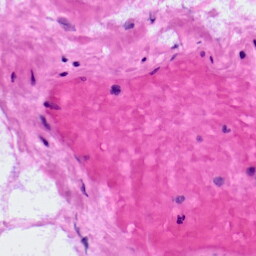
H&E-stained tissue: LymphNode